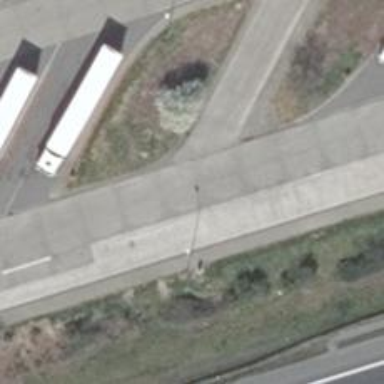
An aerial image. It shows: Asphalt parking aisle road.